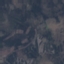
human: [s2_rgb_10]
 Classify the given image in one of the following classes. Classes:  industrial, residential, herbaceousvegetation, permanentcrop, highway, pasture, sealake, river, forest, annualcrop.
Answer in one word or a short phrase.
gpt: HerbaceousVegetation